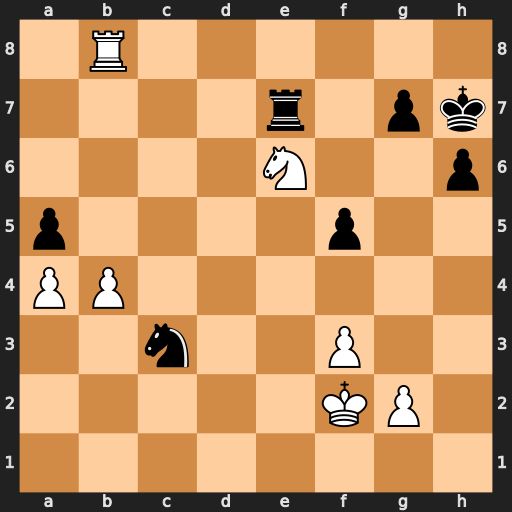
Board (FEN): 1R6/4r1pk/4N2p/p4p2/PP6/2n2P2/5KP1/8
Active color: w
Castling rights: -
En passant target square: -
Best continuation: Nf8+ Kg8 Ng6+ Kf7 Nxe7